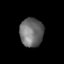
Tissue: prostate
Cell type: Endothelial cells
Senescence score: 0.3617
Nuclear area (px): 658
Mean DAPI intensity: 109.473